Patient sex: M
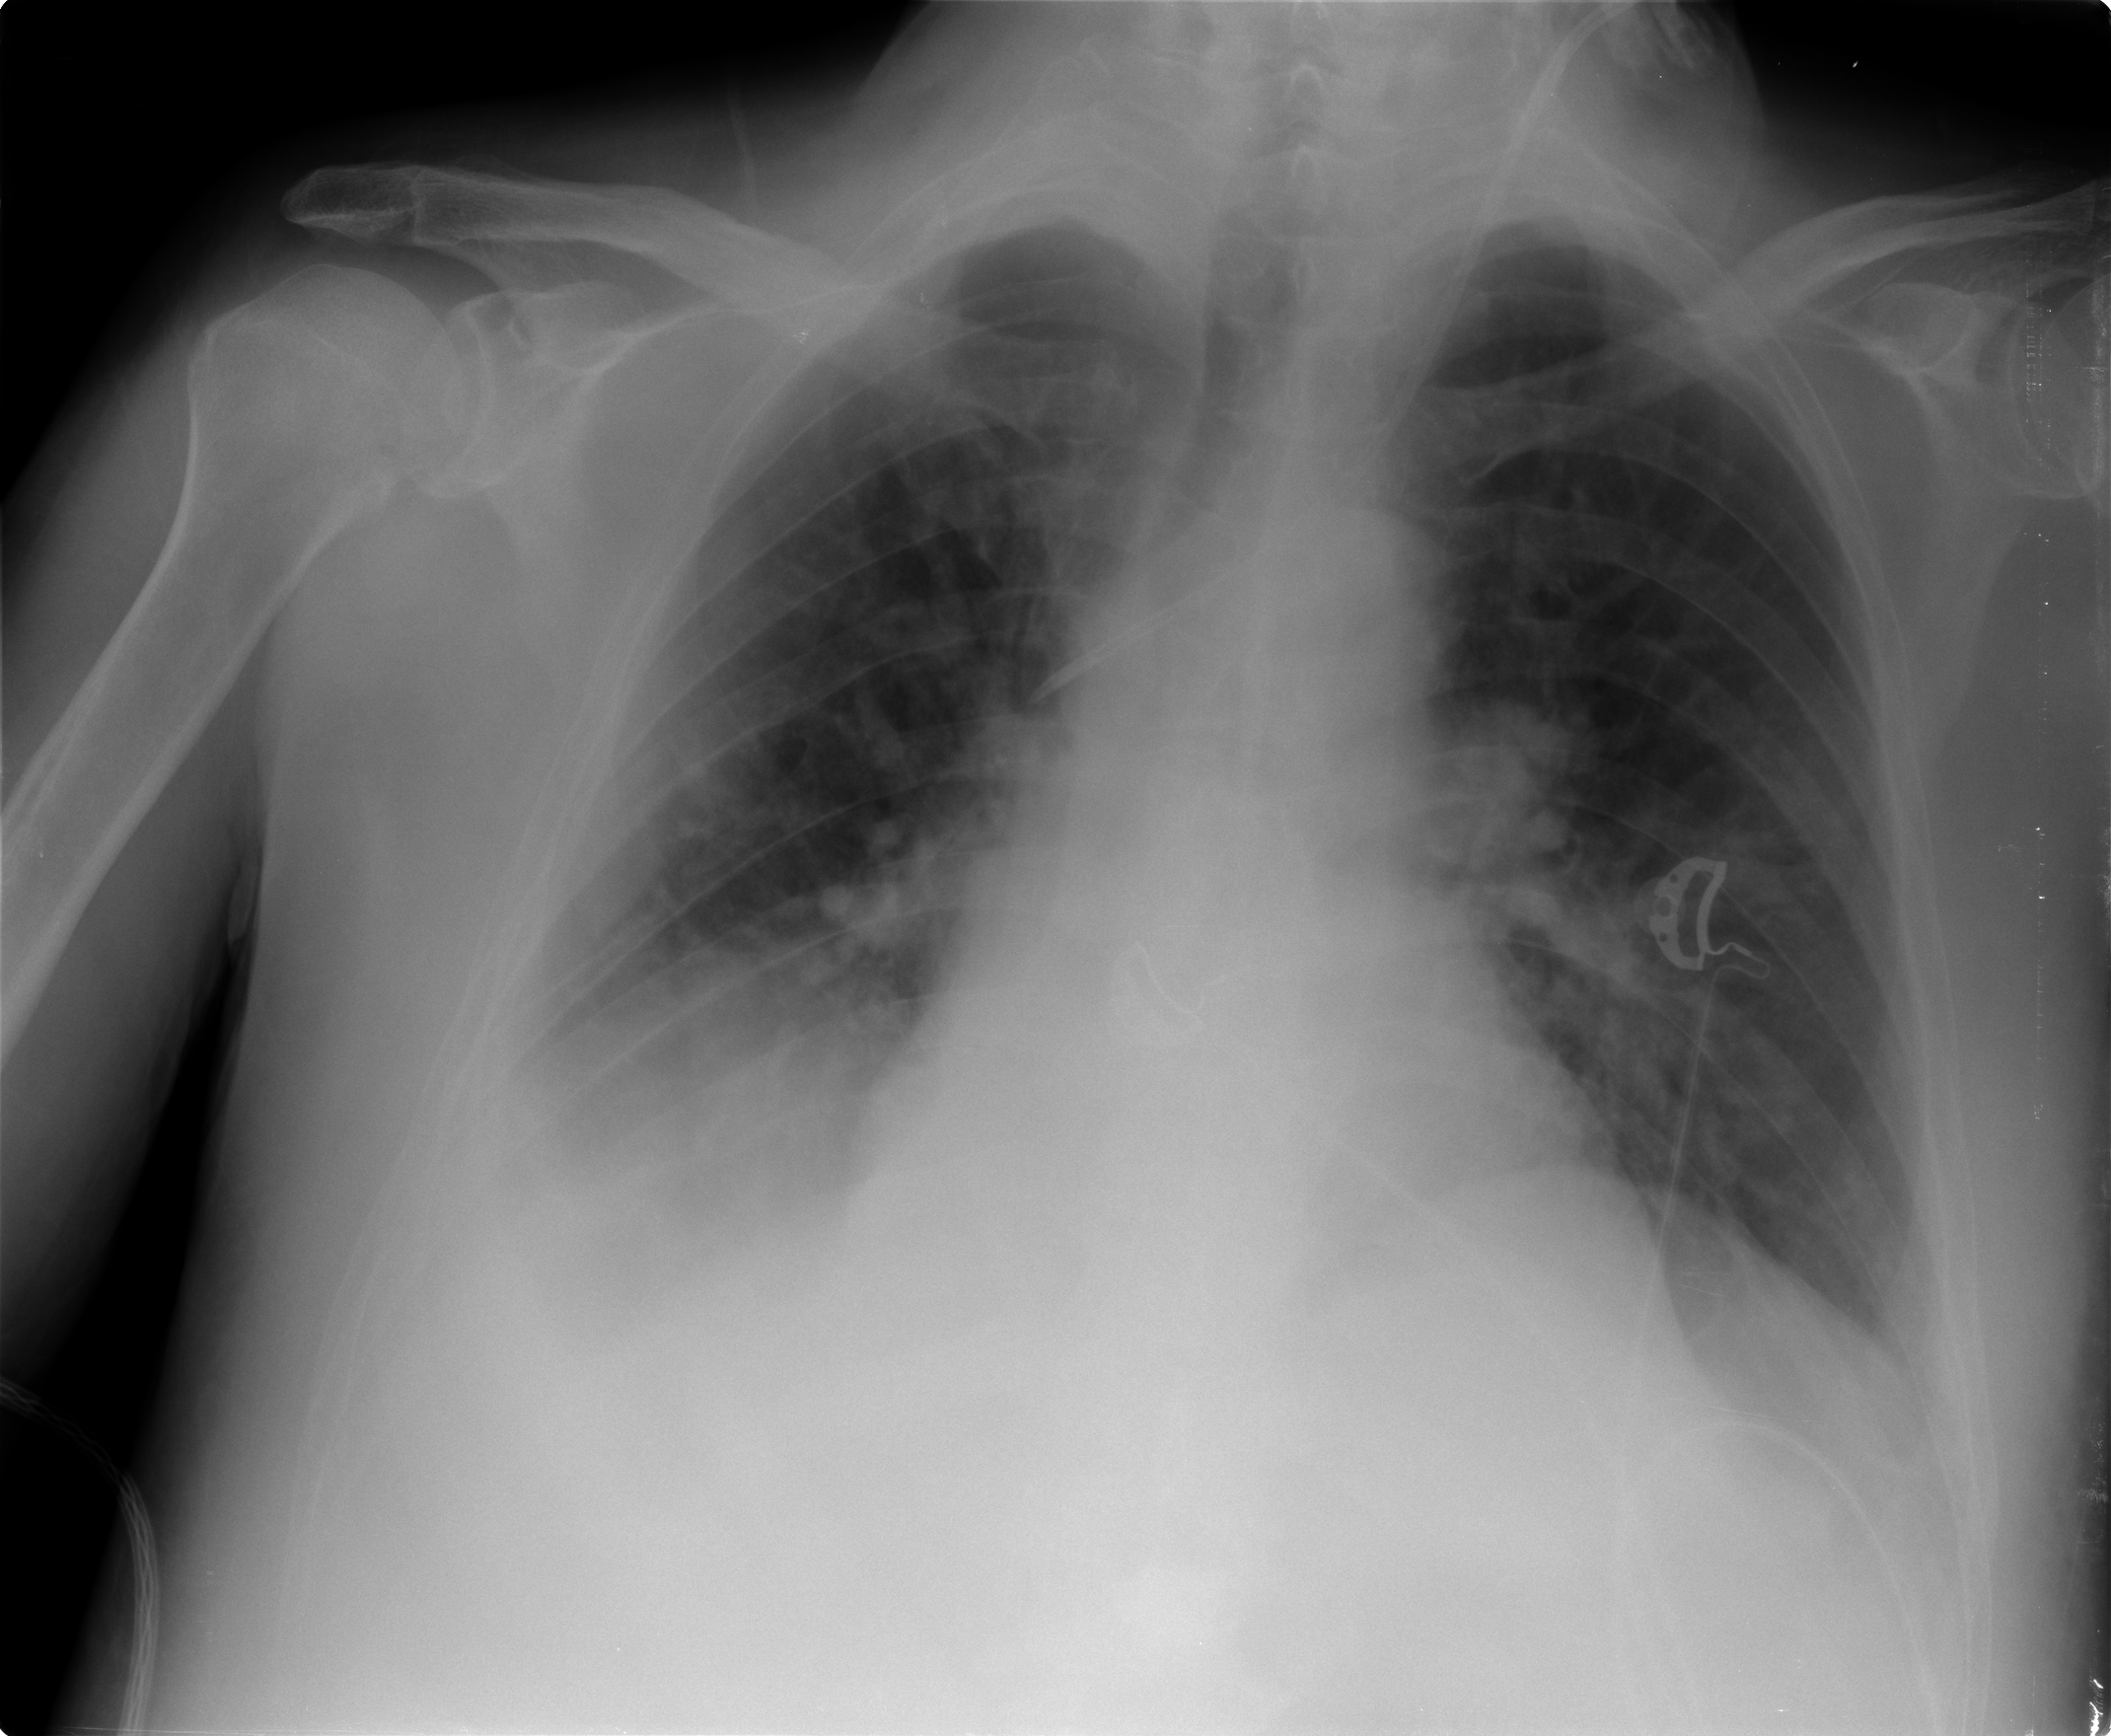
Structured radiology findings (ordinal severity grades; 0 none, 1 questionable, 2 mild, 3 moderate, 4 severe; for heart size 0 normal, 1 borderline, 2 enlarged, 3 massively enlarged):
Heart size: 0
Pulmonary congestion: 2
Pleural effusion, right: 3
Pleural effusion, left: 2
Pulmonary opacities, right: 0
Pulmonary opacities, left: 1
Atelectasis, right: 2
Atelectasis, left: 1